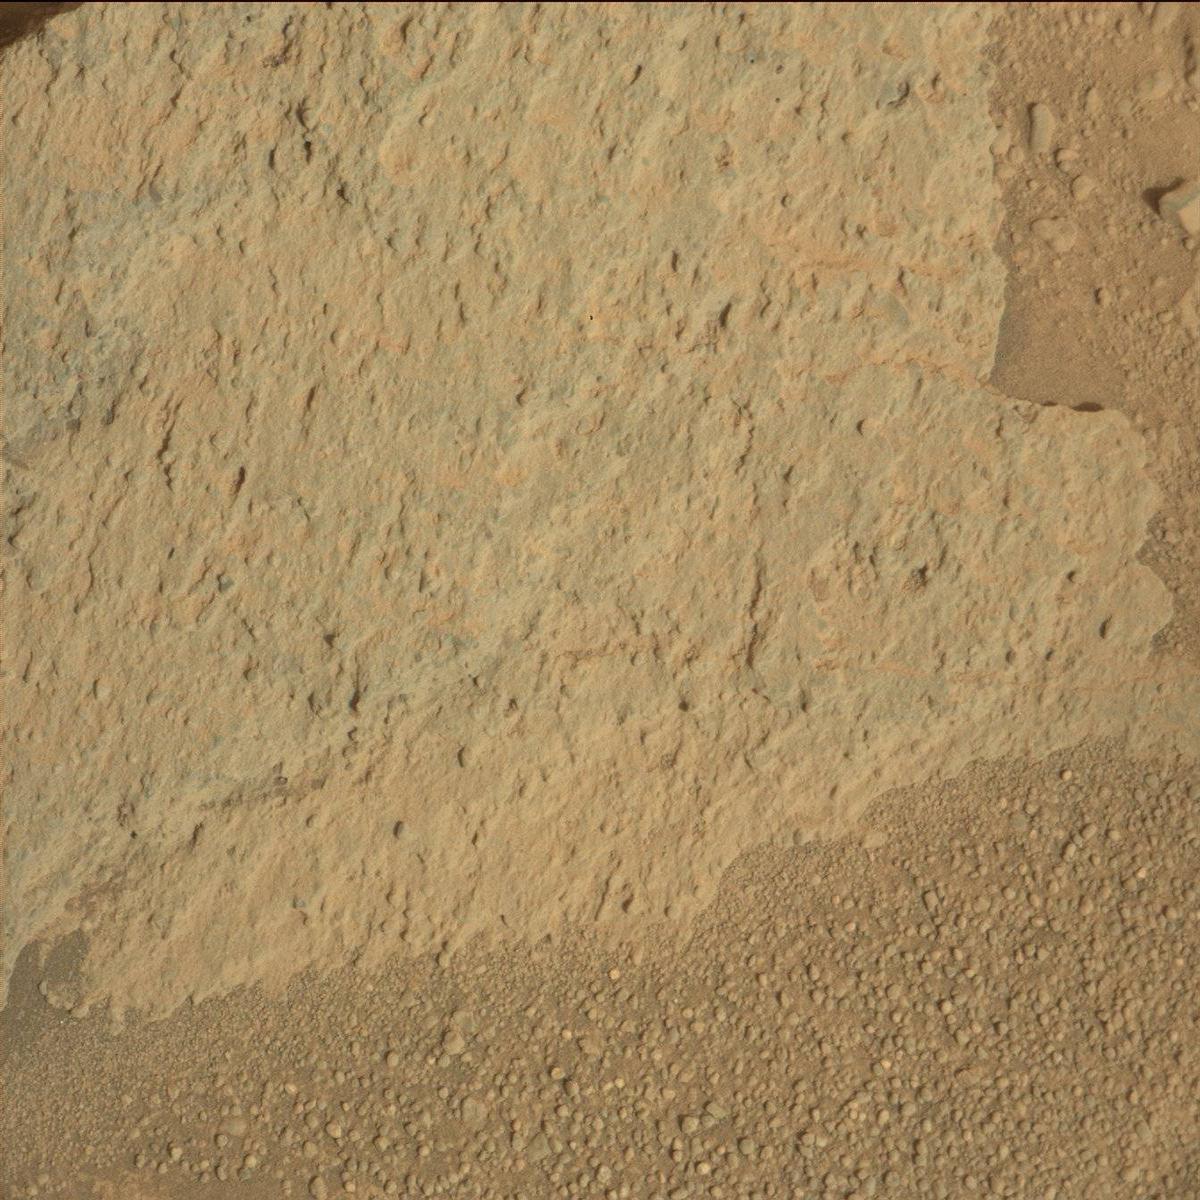
Terrain classes present: Bedrock, Rock, Sand / Soil